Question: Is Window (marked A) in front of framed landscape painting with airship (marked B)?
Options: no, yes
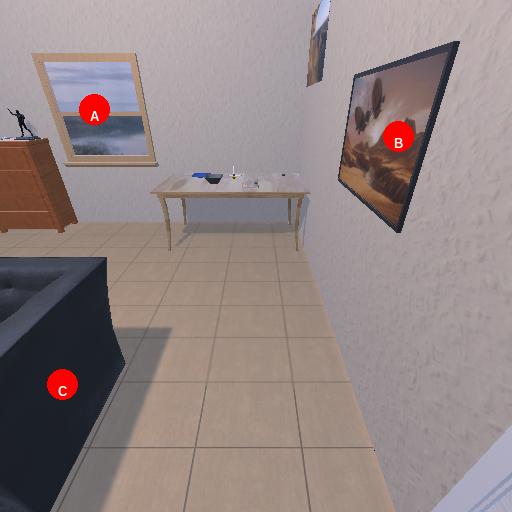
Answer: no